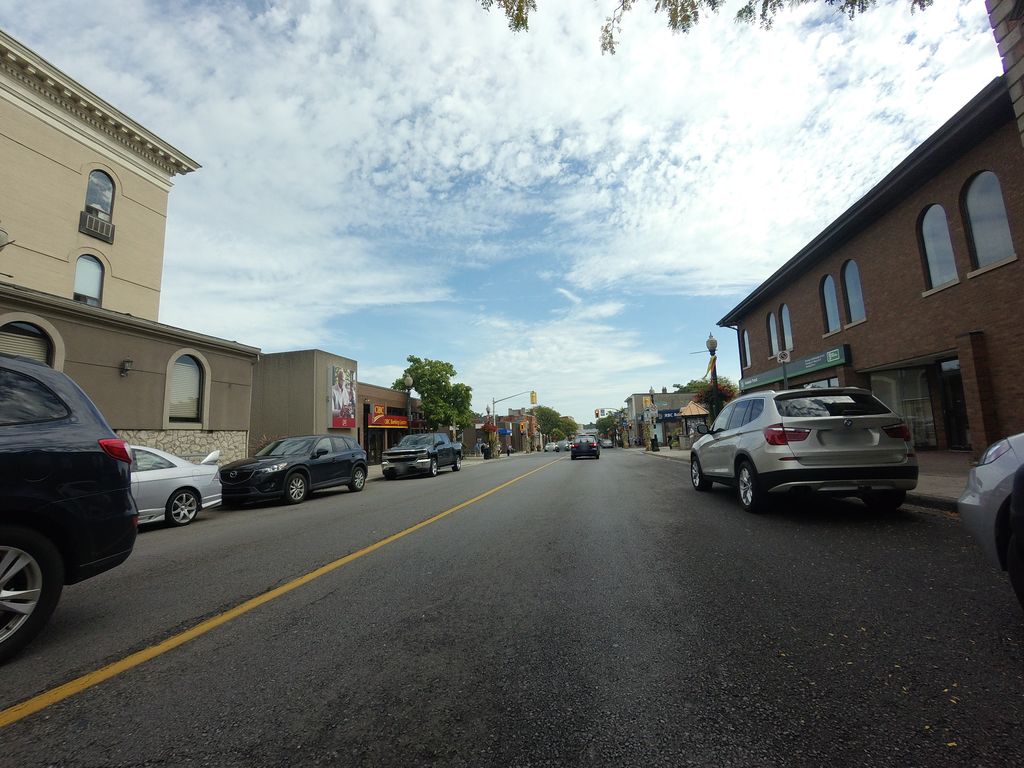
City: hamilton